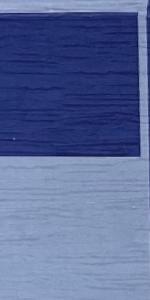
Label: Empty